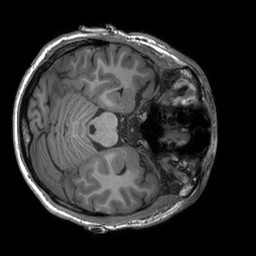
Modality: T1w
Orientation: axial
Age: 26
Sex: male
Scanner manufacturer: siemens
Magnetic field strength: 3 T
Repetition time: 2.3 s
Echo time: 0.00303 s